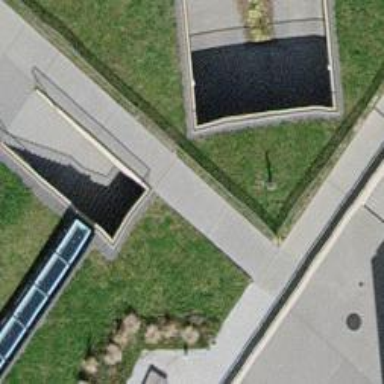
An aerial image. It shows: Concrete steps.